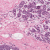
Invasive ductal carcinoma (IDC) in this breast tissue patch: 0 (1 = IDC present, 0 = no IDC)